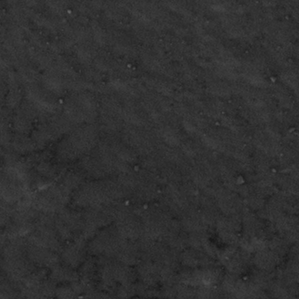
Label: frost